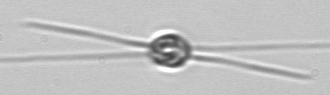
Label: Chaetoceros_danicus